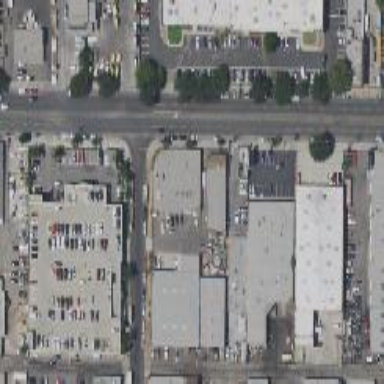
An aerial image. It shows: Industrial area with warehouse.